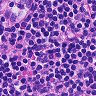
Metastatic tissue present: no